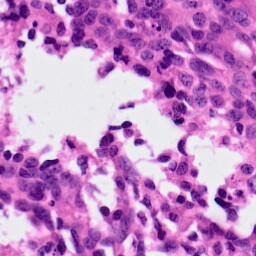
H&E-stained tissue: Ovarian